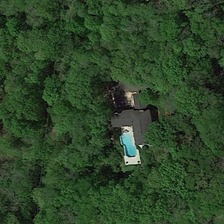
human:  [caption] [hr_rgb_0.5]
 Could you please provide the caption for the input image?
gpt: a building with a swimming pool is surrounded by many green trees .

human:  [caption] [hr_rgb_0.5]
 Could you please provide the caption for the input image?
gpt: a building with a swimming pool is surrounded by many green trees .

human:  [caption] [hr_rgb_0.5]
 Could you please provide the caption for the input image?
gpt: a building with a swimming pool is surrounded by many green trees .

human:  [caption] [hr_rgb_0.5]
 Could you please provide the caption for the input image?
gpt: a building with a swimming pool is surrounded by many green trees .

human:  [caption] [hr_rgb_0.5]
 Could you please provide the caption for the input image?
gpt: a building with a swimming pool is surrounded by many green trees .